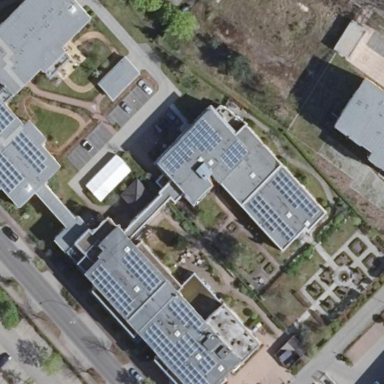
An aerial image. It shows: Nursing home.